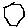
Label: hexagon